Current action and preconditions to check: trajectory_clear

Your task: For each precondition in the list above, predict whether it will hold at this action.

Consider the current scene as observed from the mobile robot's camera, and analyze the predicted future states of all dynamic agents (e.g., people, animals, vehicles, or any moving entities) within the NEXT SECOND.

IMPORTANT: Only answer "very likely" if you are absolutely certain—based on strong, clear evidence—that a dynamic agent will violate the precondition in the predicted future state. Do NOT answer "very likely" for unlikely, ambiguous, or low-probability risks.

Ask yourself for each precondition: Is there a high probability, with clear and convincing evidence, that the predicted future states of any dynamic agent will interfere with the predicted future state of the currently executing action within the NEXT SECOND, causing that precondition to fail?

Assess the risk level based on these predictions. Use "likely" or "very likely" if motions create a clear risk of interference.

Use "neutral" or "improbable" if agents are nearby but their predicted paths are clearly diverging or non-conflicting.

Failure Risk Categories: "very improbable", "improbable", "neutral", "likely", "very likely"

Answer Format: Output ONLY the probability_of_failure value from these categories: "very improbable", "improbable", "neutral", "likely", "very likely"

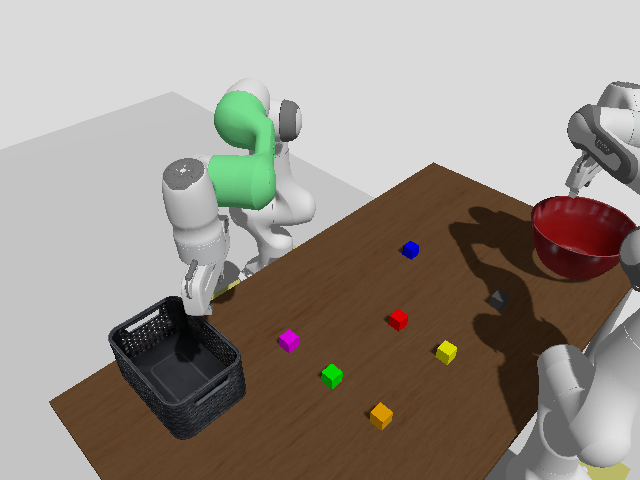

Answer: very improbable